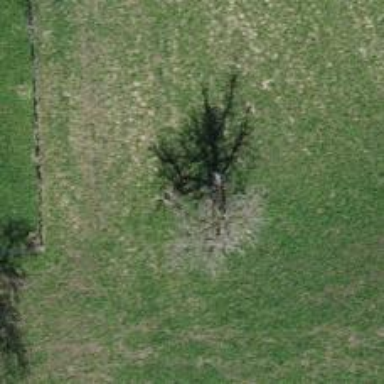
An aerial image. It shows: Single tag "natural: tree."